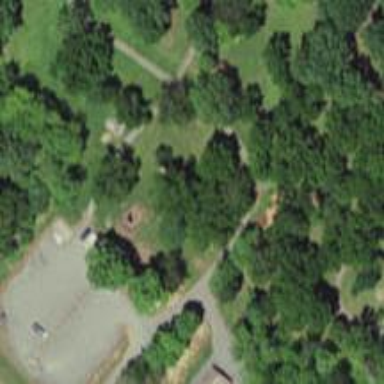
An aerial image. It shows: Park with historic ruins.